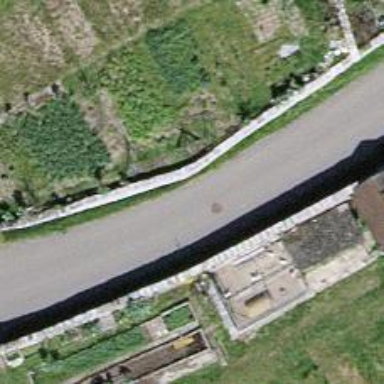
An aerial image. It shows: Wall barrier.